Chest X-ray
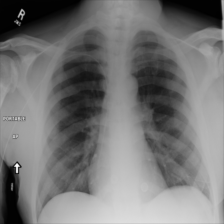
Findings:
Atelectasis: negative
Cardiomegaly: negative
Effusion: negative
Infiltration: negative
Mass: negative
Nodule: negative
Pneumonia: negative
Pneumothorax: negative
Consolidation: negative
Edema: negative
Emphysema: negative
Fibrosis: negative
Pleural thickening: negative
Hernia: negative